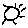
Label: sun